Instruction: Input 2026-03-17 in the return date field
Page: home
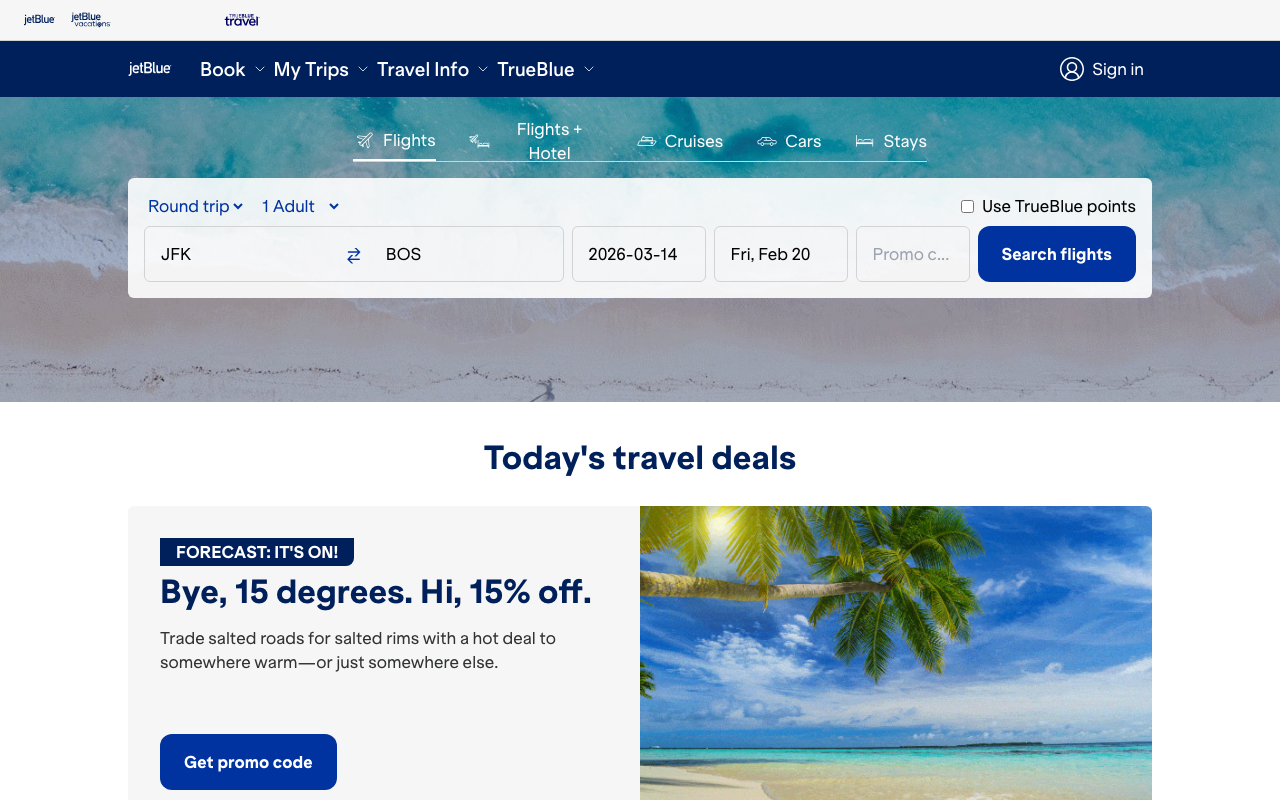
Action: type